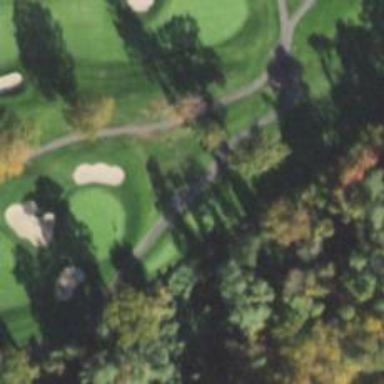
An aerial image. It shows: Path designated for golf carts.